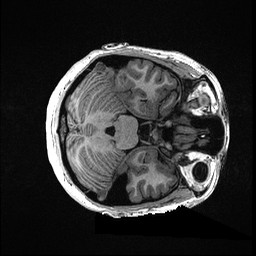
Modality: T1w
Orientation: axial
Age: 23
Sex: female
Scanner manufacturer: ge
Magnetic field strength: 3 T
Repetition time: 0.006952 s
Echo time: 0.00292 s